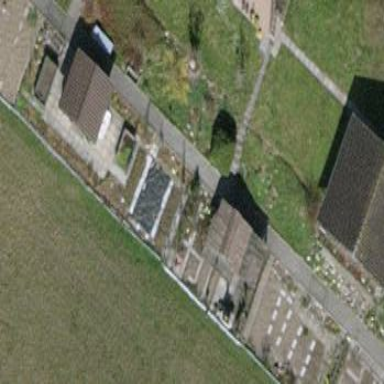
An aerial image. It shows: Allotments area.